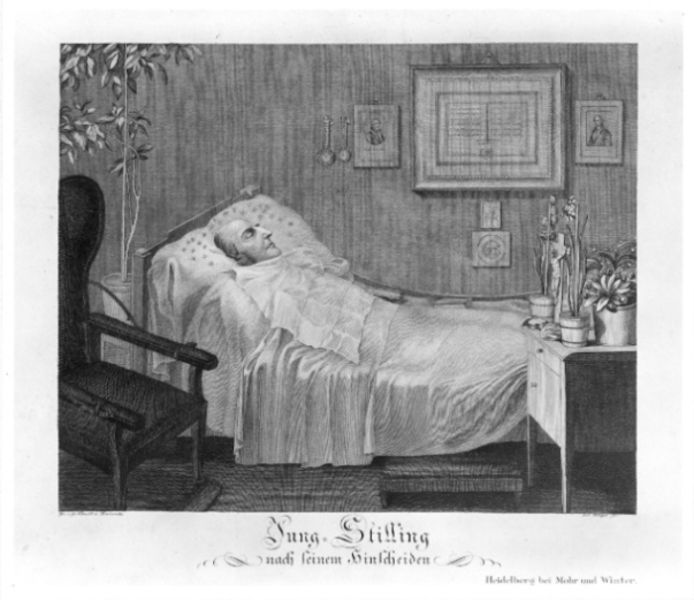
Titel: Heinrich Jung-Stilling auf dem Sterbebett nach seinem Hinscheiden
Künstler: Anton Krieger
Standort: Karlsruhe
Institution: Staatliche Kunsthalle Karlsruhe
Schlagwörter: baum, blätter, dunkel, gemälde, kopf, mann, schatten, schlaf, weiß, blume, blumen, fenster, grau, hell, hintergrund, holz, kleid, kreide, licht, mund, nase, ohr, profil, raum, schwarz, skizze, stirn, stuhl, tisch, tür, zeichnung, zimmer, tuch, teppich, alt, jung, wand, augen, falten, gesicht, leiche, leinen, rahmen, tod, tot, toter, bild, bildnis, innenraum, portrait, porträt, zweige, busch, boden, auge, haare, sessel, decke, mutter, vater, blatt, pflanze, pflanzen, stillleben, vase, blumentopf, topf, schrift, bilder, bilderrahmen, kommode, schrank, liegen, schlafen, düster, lehne, perspektive, grafik, graphik, linien, winter, dielen, hocker, rand, schemel, kissen, löffel, ohrensessel, tapete, inschrift, glatze, uhr, bett, bettdecke, schlafzimmer, schublade, tasse, vasen, zimmerpflanze, kammer, faltenwurf, laken, podest, liegend, geschlossen, blumentöpfe, name, topfblumen, töpfe, serviette, alter, krank, maske, lehnstuhl, kreuz, druck, druckgraphik, schwarzweiss, radierung, stich, text, bleistift, hallo, portraits, komode, wandschrank, topfpflanze, armlehnen, betttuch, gestorben, leichentuch, leichnam, sterben, totenbett, verstorben, kranker, krankheit, müde, heidelberg, beet, schaukelstuhl, lätzchen, urkunde, schränkchen, topfpflanzen, lilien, goethe, kupferstich, krankenbett, krankenhaus, aufgebahrt, ausruhen, tiegel, schlafender, nachttisch, ikone, totenmaske, sessellehne, bettwäsche, kopfkissen, latein, orchidee, uhren, schläft, sterbebett, tapette, nachtkästchen, aufbahrung, ätzung, nach, sterbezimmer, medaillen, orchideen, zugedeckt, im bett, zeugnis, urkunden, blumem, nachtisch, mamm, aufgebart, nachtschränkchen, fusschemel, 1880, 1840, 1850, 1890, todesanzeige, 1830, kopr, seinem, stilling, jung stilling, nzeichnung, reglos, nachtkasten, jund-stilling, okone, mann krank, hinscheiden, build, blukmen, laken tuch, sabbertuch